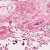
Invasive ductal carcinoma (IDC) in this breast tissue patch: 0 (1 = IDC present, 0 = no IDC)